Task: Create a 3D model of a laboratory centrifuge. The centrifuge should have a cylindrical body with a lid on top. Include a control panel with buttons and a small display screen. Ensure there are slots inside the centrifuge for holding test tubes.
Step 639:
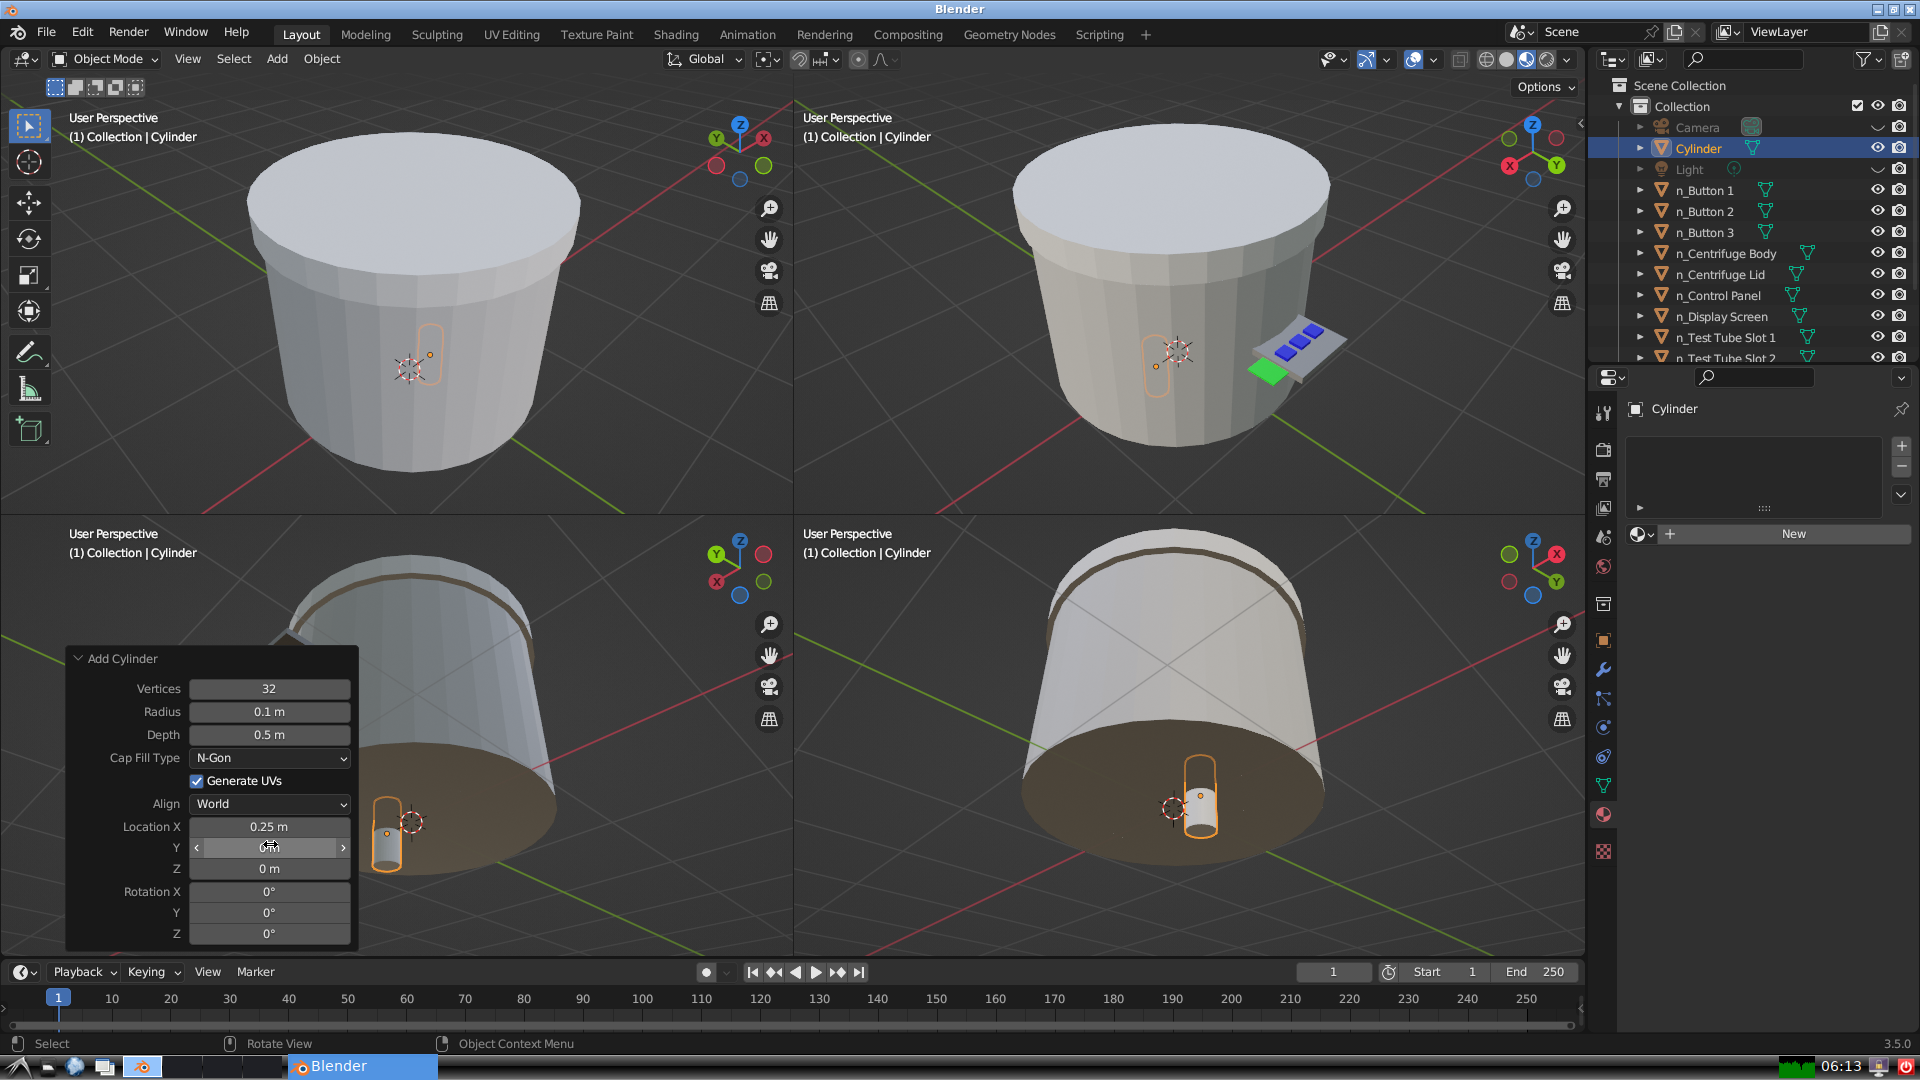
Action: click: no